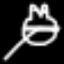
Label: frog